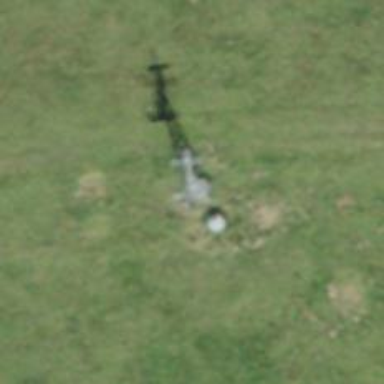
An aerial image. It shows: Pylon used for aerialway.